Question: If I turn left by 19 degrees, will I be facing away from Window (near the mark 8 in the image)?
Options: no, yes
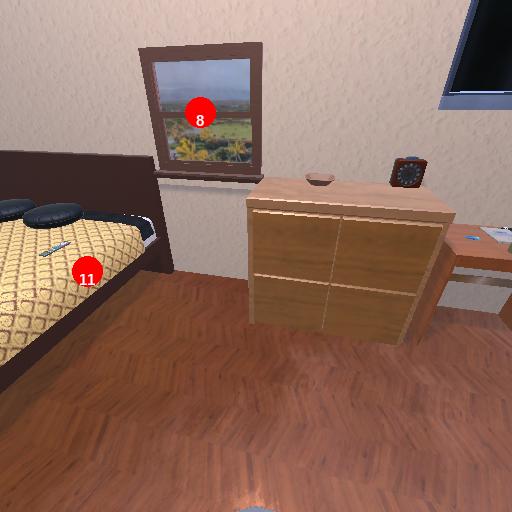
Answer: no